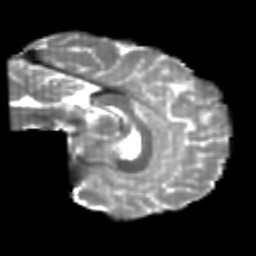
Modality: T2w
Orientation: sagittal
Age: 21
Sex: male
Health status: healthy
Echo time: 0.074 s